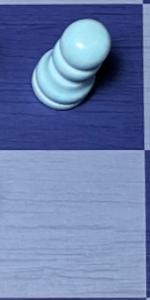
Label: Empty